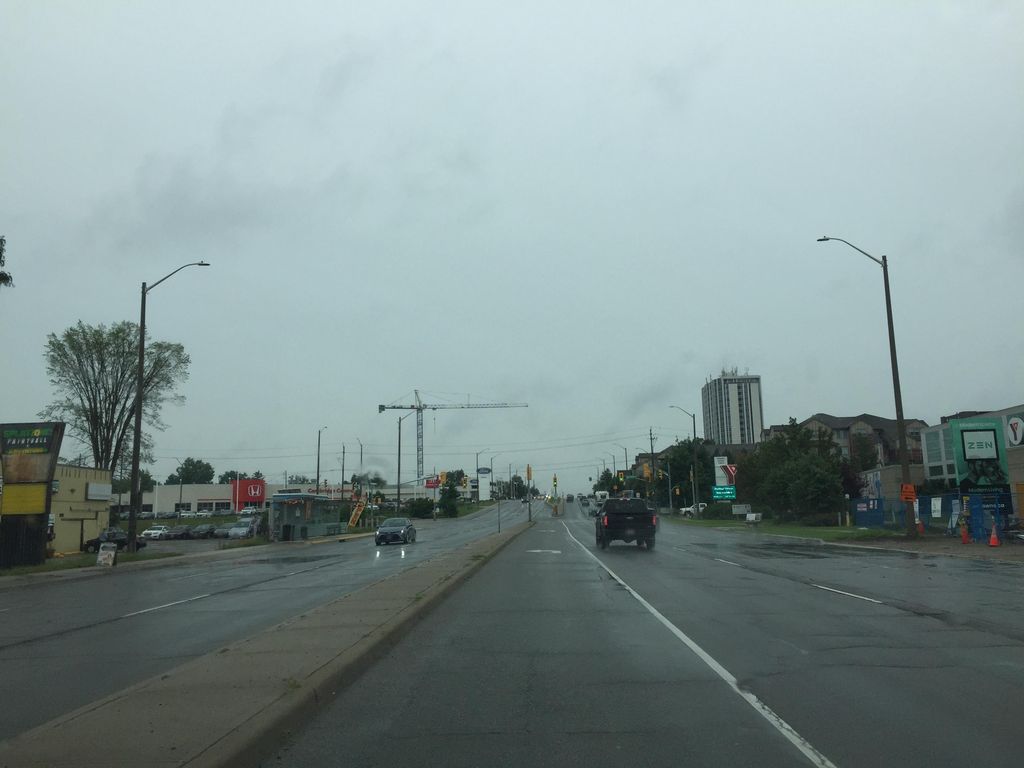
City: kitchener-waterloo